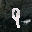
Label: 9